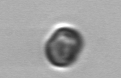
Label: Dinophyceae